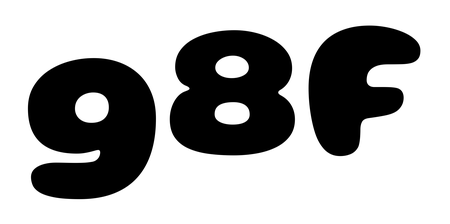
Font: Gluten_ExtraBold